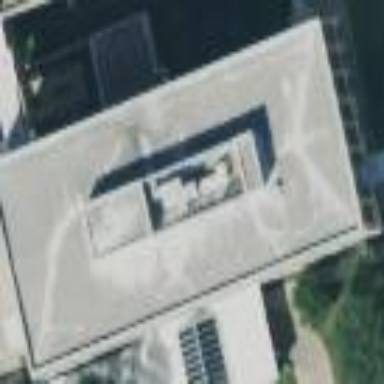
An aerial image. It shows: Building.